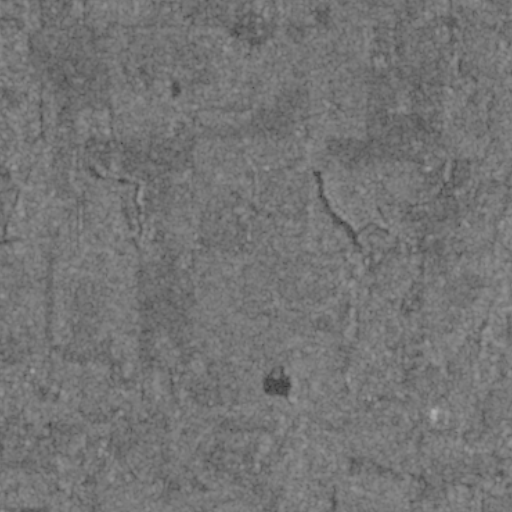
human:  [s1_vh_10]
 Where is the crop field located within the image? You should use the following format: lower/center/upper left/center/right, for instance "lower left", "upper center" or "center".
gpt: The crop field is located in the right of the image.
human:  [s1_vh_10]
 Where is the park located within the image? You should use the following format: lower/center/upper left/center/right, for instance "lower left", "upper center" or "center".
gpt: The park is located in the lower left of the image.
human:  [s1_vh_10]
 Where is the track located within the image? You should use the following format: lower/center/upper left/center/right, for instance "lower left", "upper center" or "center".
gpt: There is no track in the image.

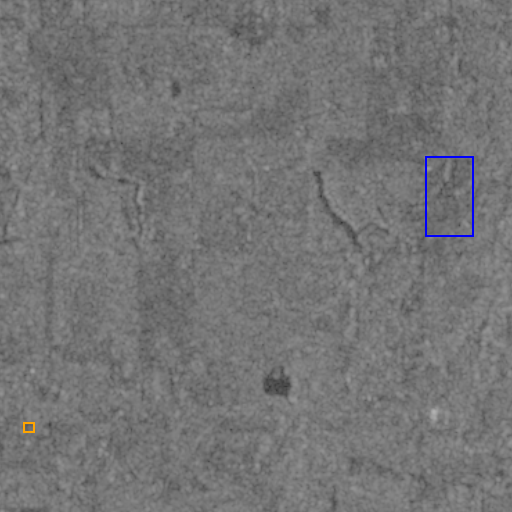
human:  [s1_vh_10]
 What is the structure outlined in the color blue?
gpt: The structure outlined in blue is a crop field.
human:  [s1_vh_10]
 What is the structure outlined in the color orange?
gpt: The structure outlined in orange is a park.
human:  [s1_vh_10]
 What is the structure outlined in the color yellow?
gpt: There is no yellow outline.